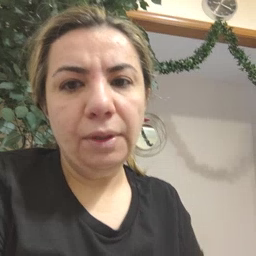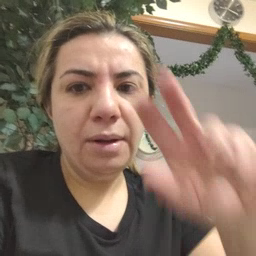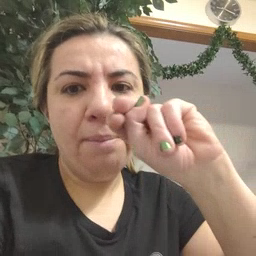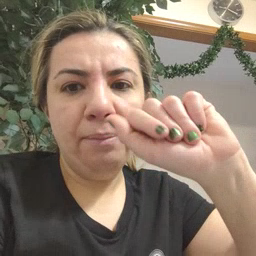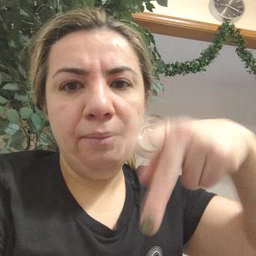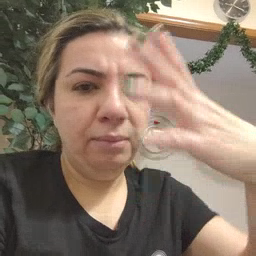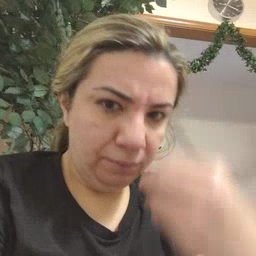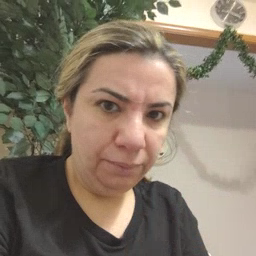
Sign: nap